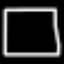
Label: square